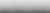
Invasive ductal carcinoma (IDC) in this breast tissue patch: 0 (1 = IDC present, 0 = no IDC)